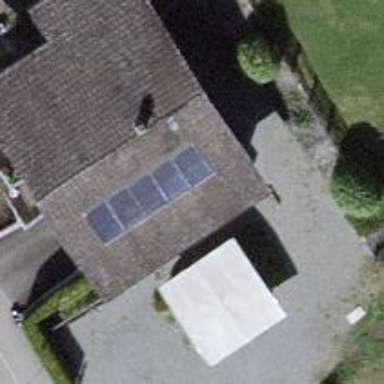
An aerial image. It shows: Solar power generator.